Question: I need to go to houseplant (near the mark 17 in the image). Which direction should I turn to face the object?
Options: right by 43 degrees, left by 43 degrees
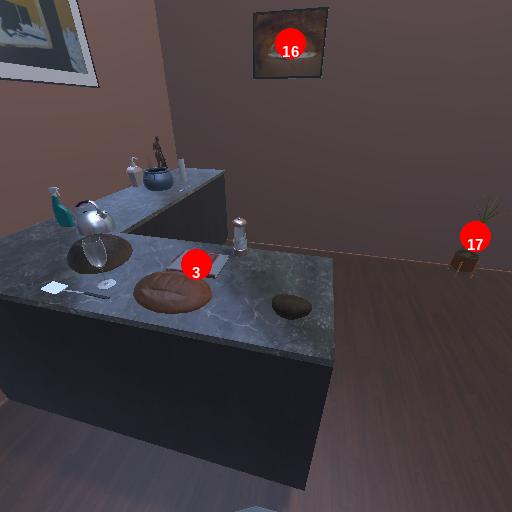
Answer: right by 43 degrees